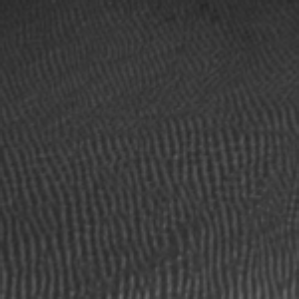
Label: frost